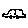
Label: car